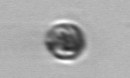
Label: Dinophyceae